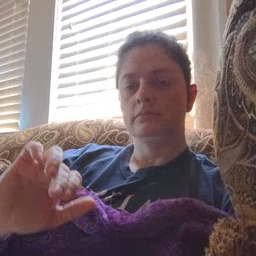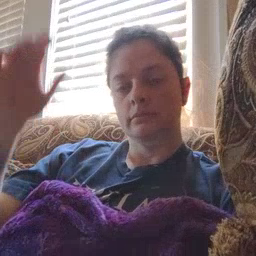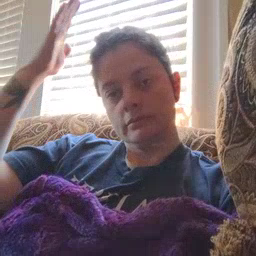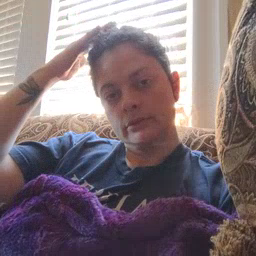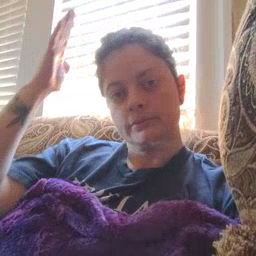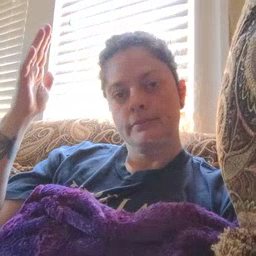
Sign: hat